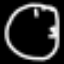
Label: clock